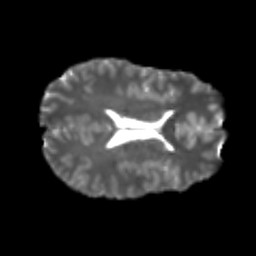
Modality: T2w
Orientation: axial
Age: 24
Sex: male
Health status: healthy
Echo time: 0.074 s